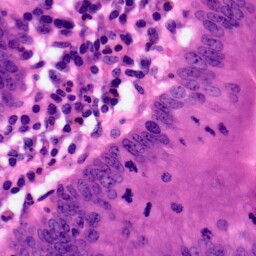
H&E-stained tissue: Pancreatic